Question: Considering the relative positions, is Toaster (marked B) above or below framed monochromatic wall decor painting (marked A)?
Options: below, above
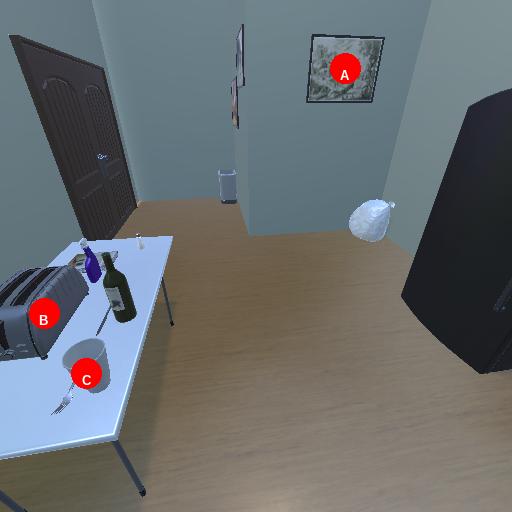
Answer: below